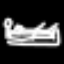
Label: bed